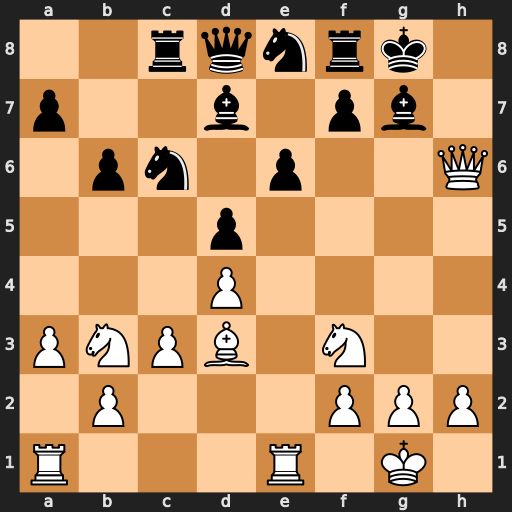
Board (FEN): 2rqnrk1/p2b1pb1/1pn1p2Q/3p4/3P4/PNPB1N2/1P3PPP/R3R1K1
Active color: w
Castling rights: -
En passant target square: -
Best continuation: Qh7#